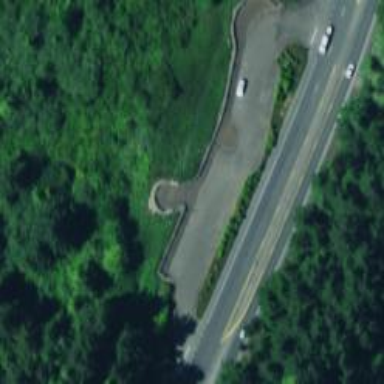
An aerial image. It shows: Service road leading to rest area.